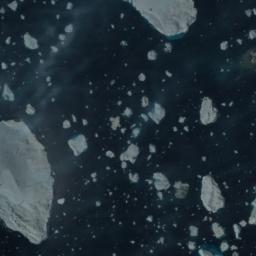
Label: sea_ice